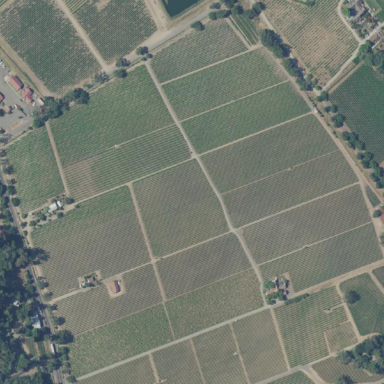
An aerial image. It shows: Vineyard with wine grapes as the main crop.